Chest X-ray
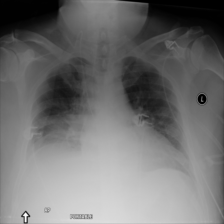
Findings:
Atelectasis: positive
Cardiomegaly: negative
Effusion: positive
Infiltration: positive
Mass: negative
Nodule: negative
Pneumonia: negative
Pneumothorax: negative
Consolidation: negative
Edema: negative
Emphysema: negative
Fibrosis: negative
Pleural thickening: negative
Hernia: negative